RGB frame:
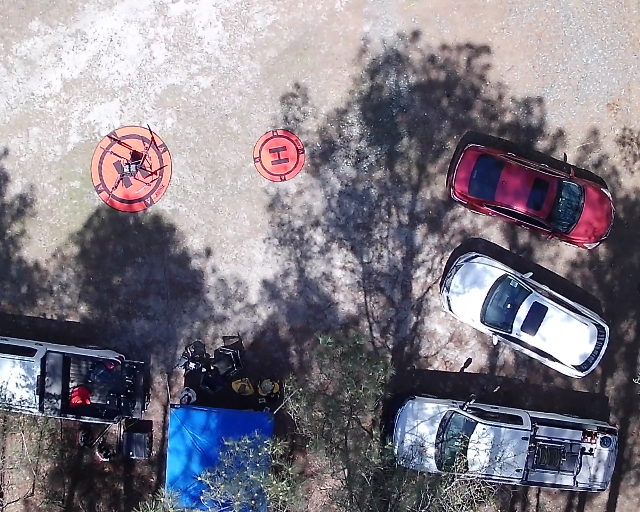
Thermal frame:
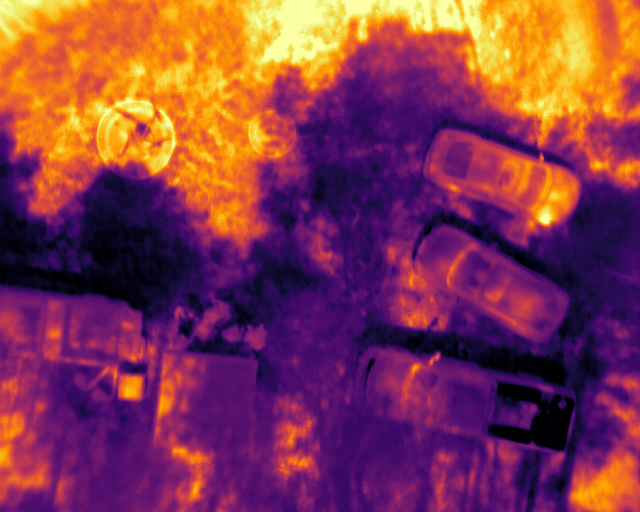
Captured: 2026-02-27 02:43:15
Pixels at or above 80 °C: 0 (fraction of frame: 0)